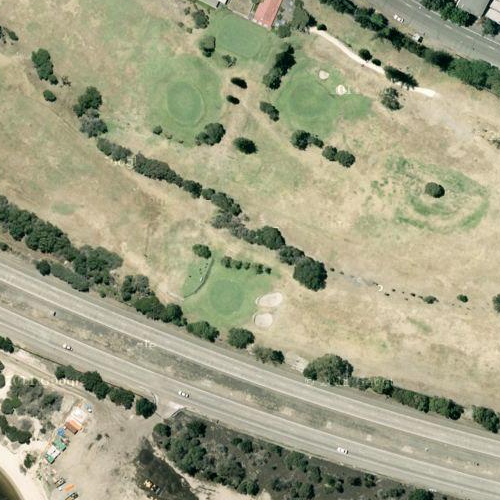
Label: sydney